Question: i am accesing my 'Mysql database' server using 'Mysql workbench'.and i have encountered a prolem.
there is a table, named 'tags', in my database.which will have have more than thousands of tags in future.the problem is when i am executing 'select * from tags;' query 'Mysql workbench' is executing this (or taking action) like 'select * from tags LIMIT 0, 1000'. i am giving you a snapshot

my question is how can i stop it.because when i will launch my application it will have thousands(much more than 1000) of tags.if it implies 'LIMIT 0, 1000' internally then my php script wont have all the tags at the time of executing my tagging system.
all i want is to have on 'select *'.how can i do that?what will be the modified 'Select *' query not to have any limits
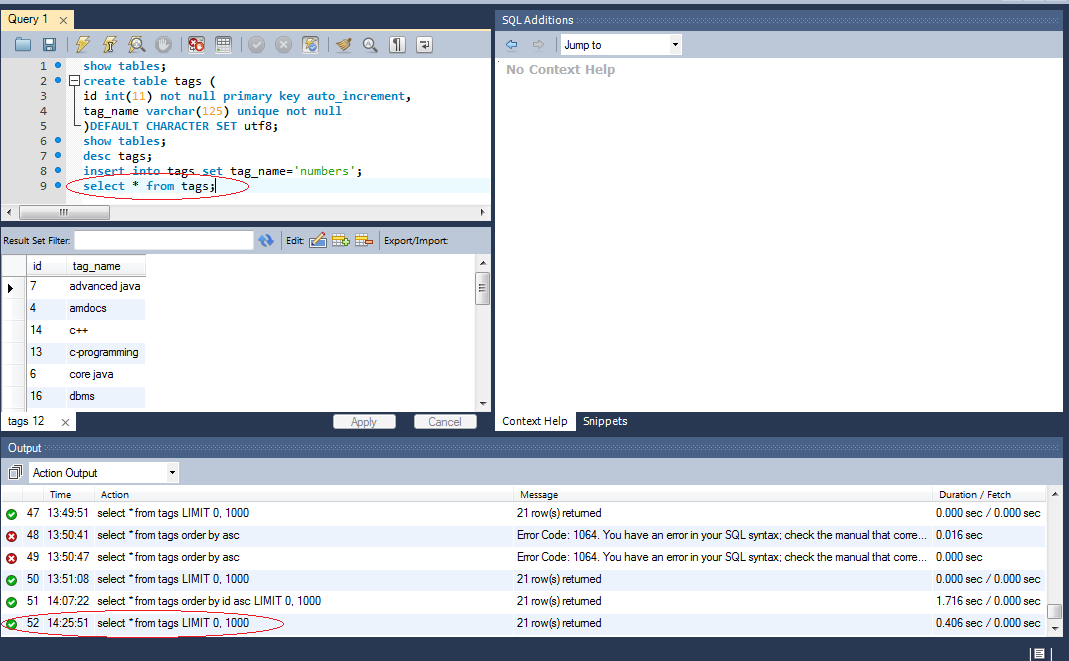
Answer: The limit you are seeing is simply an optimisation in the workbench to attempt to limit the number of rows returned from a large table.
When you are running a query from either the console or via code, there are no limits placed on the number or rows returned.
On that note though, it is normally good practise to either manually limit the number of rows returned or at least process the results a single row at a time. The reason is that if you try to get all the records at once you will have to assign that resultset as much memory as the entire set will use. If you process it one row at a time, you can re-use the same memory as you go.